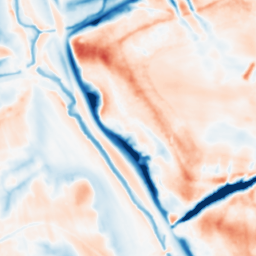
Category: multiscale
Decomposition family: dog
Decomposition parameters: sigma_low: 1
sigma_high: 10
Upsampling method: regularized
Upsampling parameters: scale: 2
lambda_reg: 0.001
Upsampling scale: 2